Field crop: maize
Growth stage: 2
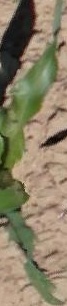
Species: maize